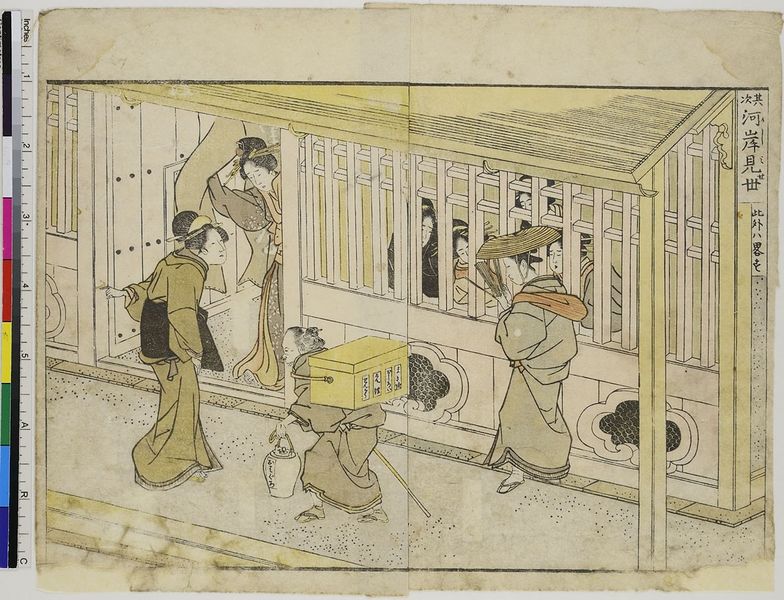
Titel: Blatt aus: Holzschnittbuch über zeitgenössische Kleidung
Künstler: Utagawa Toyokuni I
Standort: Hamburg
Institution: Museum für Kunst und Gewerbe Hamburg
Schlagwörter: hut, haus, mode, kleidung, tragen, holzschnitt, asien, druckgraphik, druckgrafik, asiatisch, leben, zeit, farbholzschnitt, bordell, kurtisane, edo, reproduktionen, druckerzeugnisse, ukiyo, hetäre